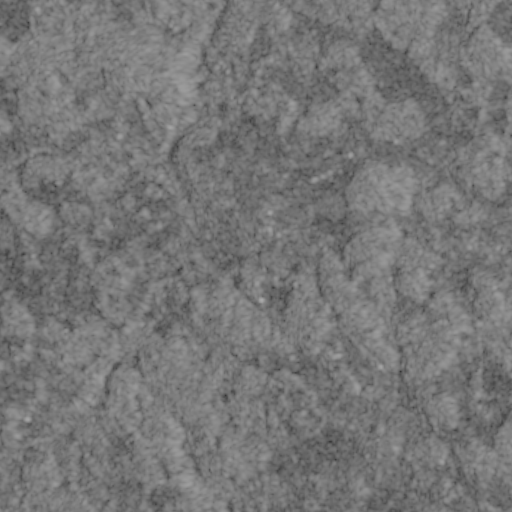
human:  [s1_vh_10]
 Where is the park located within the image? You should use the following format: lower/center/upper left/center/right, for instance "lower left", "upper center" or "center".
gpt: The park is located in the lower right of the image.
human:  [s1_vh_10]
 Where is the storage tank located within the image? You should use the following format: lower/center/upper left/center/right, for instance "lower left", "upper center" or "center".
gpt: The storage tank is located in the lower left of the image.
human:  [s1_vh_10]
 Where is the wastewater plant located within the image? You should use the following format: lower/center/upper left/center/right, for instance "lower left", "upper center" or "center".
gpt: The wastewater plant is located in the center of the image.
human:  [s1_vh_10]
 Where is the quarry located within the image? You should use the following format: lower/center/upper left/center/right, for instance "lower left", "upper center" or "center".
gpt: There is no quarry in the image.

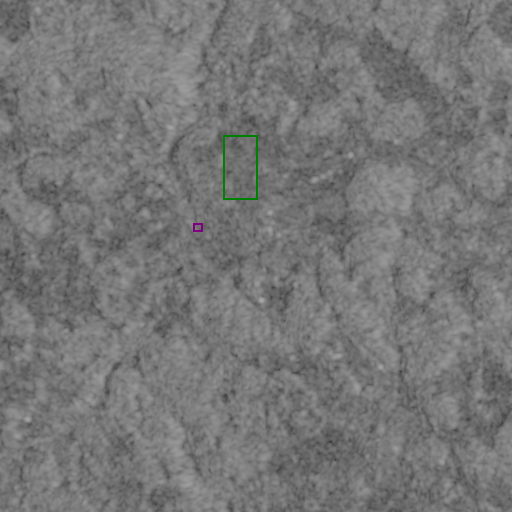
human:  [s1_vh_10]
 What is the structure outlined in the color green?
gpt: The structure outlined in green is a crop field.
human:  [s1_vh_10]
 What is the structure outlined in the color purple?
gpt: The structure outlined in purple is a wastewater plant.
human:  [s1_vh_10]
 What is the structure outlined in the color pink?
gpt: There is no pink outline.